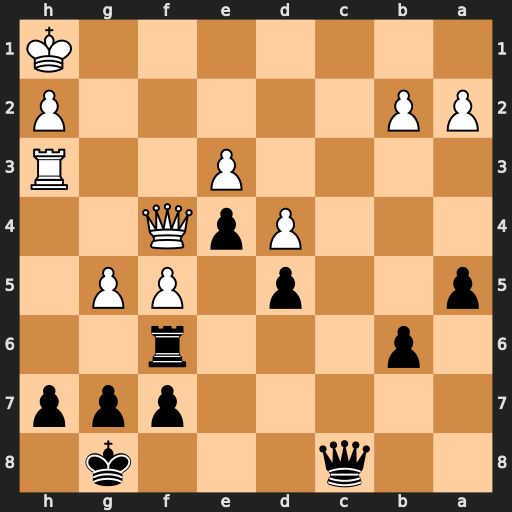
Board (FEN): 2q3k1/5ppp/1p3r2/p2p1PP1/3PpQ2/4P2R/PP5P/7K
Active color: b
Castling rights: -
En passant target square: -
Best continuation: Rxf5 Qxf5 Qxf5